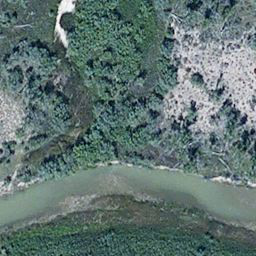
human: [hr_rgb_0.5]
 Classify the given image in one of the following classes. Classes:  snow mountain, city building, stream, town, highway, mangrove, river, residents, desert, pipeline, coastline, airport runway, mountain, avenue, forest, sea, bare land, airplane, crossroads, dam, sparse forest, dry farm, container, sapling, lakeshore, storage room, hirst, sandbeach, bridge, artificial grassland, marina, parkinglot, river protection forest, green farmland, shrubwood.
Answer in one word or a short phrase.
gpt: river